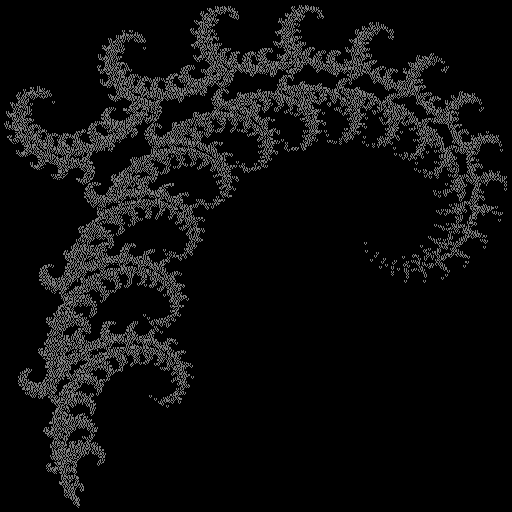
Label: coral